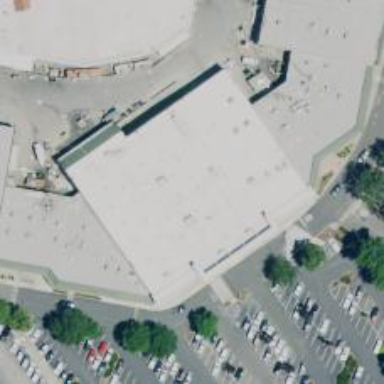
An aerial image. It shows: Supermarket.